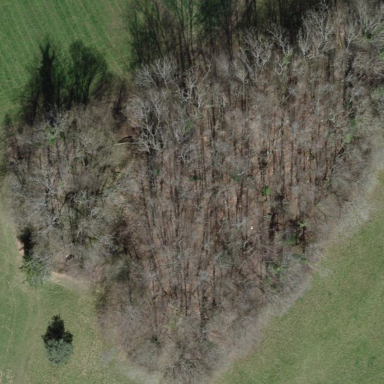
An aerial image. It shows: Forest area.